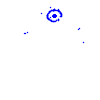
Particle: proton